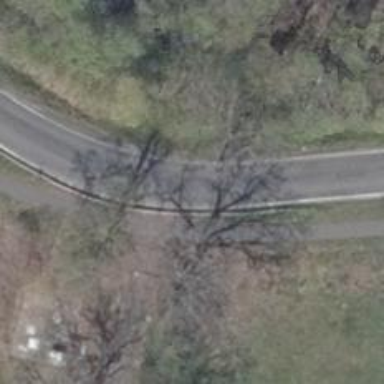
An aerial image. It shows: Secondary road with asphalt surface.